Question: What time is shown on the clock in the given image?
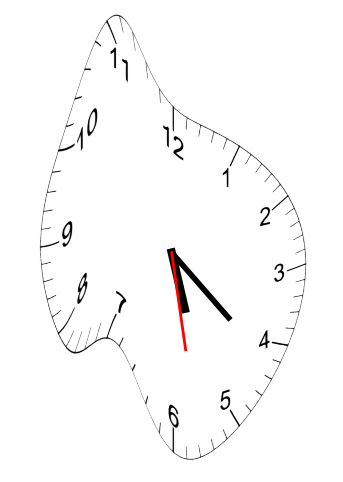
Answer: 05:21:28